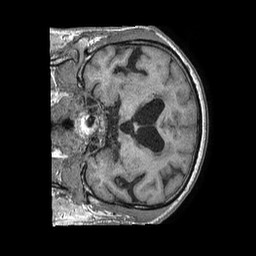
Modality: T1w
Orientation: coronal
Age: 77
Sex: male
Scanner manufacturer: philips
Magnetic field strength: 1.5 T
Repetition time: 0.007776 s
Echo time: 0.00355 s